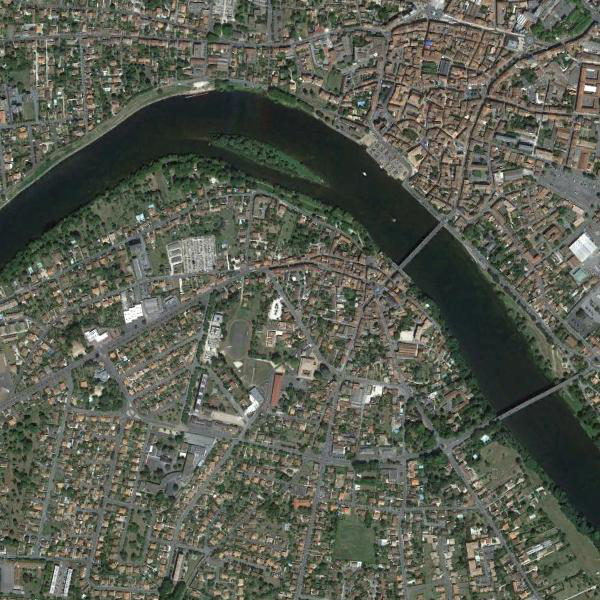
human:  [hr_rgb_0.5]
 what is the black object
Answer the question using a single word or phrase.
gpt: river